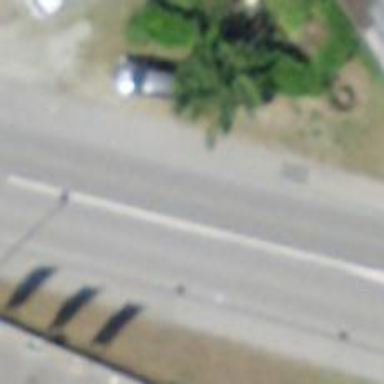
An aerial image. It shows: Secondary road with asphalt surface.